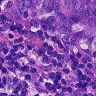
Metastatic tissue present: yes